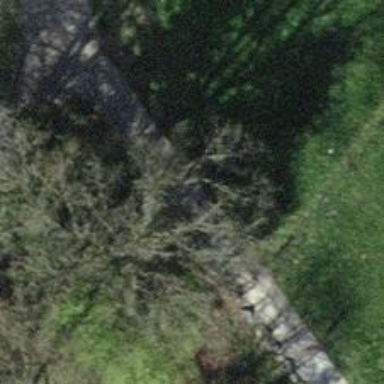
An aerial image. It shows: Road with steps.